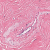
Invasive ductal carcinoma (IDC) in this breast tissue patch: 0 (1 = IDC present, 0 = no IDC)